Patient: sex F, age 61
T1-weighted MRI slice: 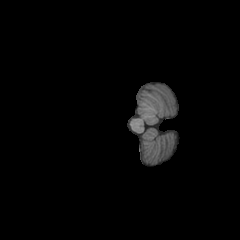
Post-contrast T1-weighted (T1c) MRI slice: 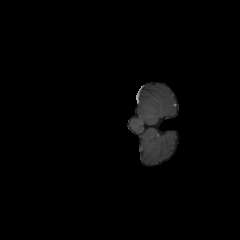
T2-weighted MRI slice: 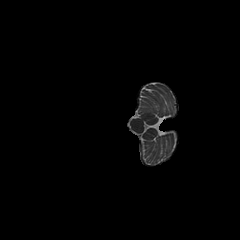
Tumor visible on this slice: no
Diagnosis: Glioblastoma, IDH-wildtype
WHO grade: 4